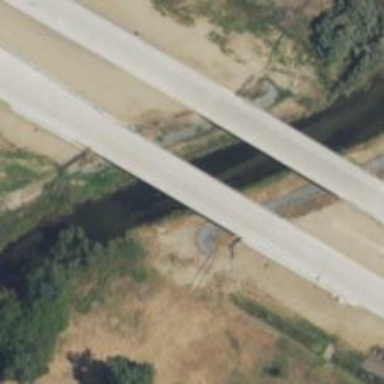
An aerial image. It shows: Primary highway bridge over expressway.